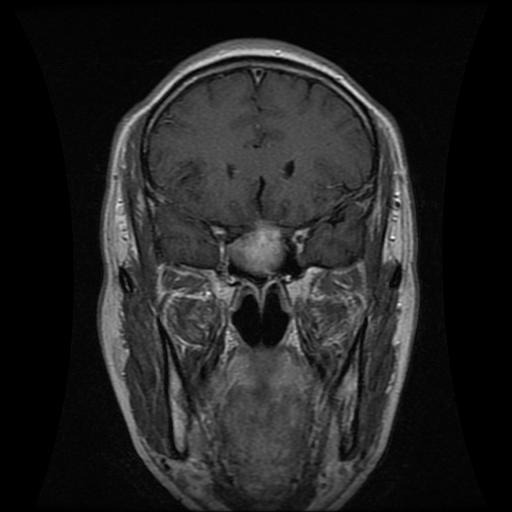
Label: pituitary